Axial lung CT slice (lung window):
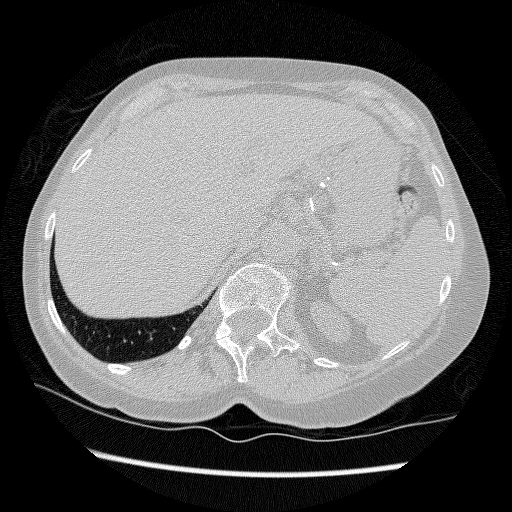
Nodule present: no